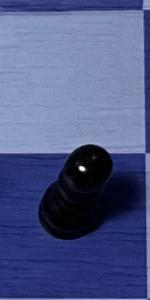
Label: Pawn_Black